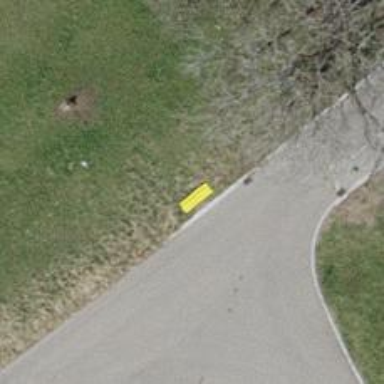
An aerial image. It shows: Bench.